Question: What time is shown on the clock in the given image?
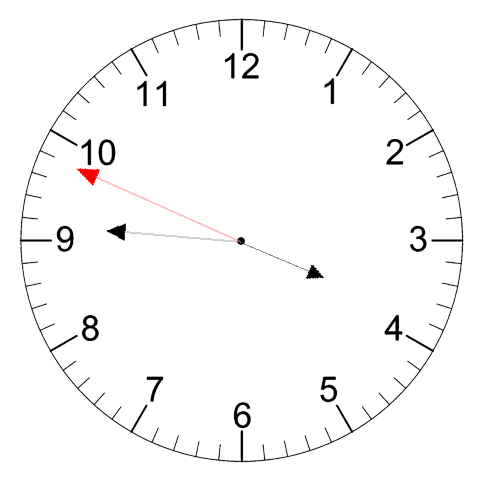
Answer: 03:45:49